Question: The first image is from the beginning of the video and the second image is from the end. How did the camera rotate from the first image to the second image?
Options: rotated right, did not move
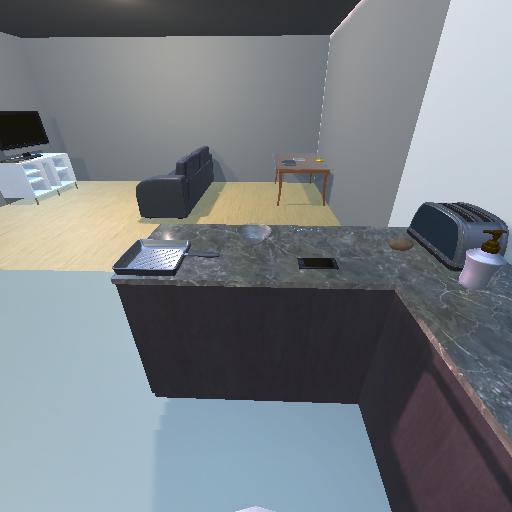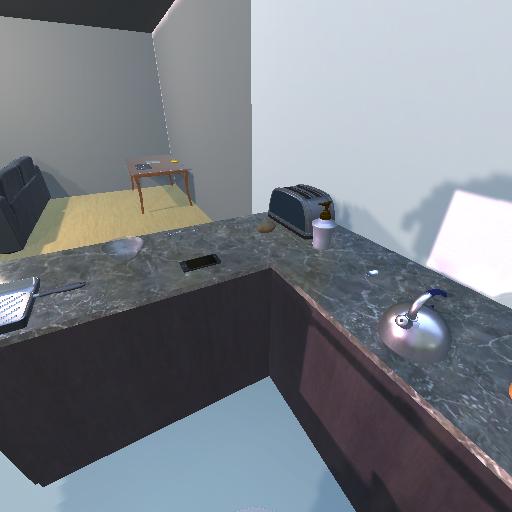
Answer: rotated right